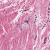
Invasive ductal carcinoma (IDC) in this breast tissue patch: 0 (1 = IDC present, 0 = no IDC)